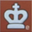
Piece: wK